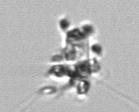
Label: Chaetoceros_didymus_TAG_external_flagellate